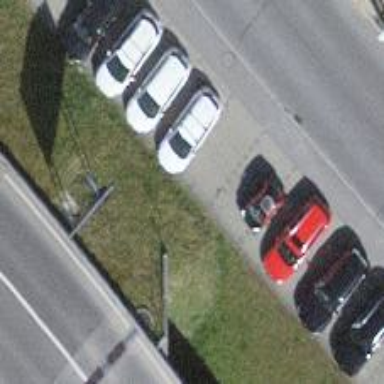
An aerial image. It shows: Street side parking area.